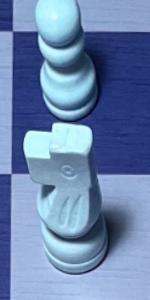
Label: Knight_White